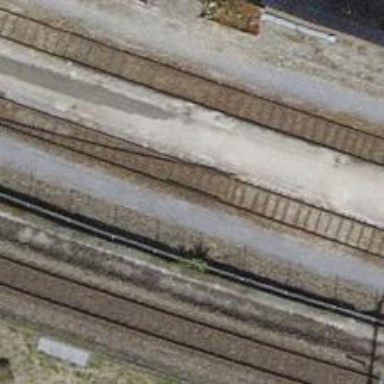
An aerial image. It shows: Single railway spur track.